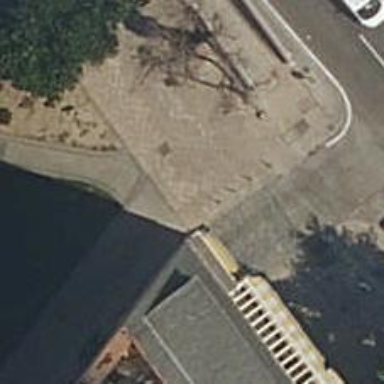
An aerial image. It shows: Footway made of paving stones.